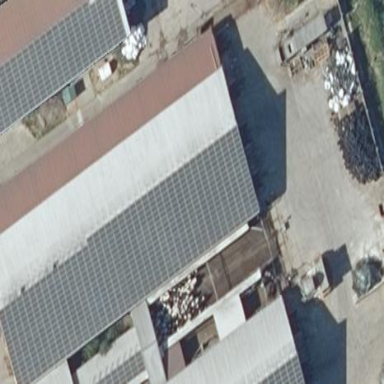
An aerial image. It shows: Building equipped with small solar photovoltaic panel for electricity generation.